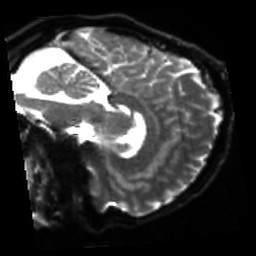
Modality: sbref
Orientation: sagittal
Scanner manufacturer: siemens
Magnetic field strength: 3 T
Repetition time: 4 s
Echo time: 0.0594 s